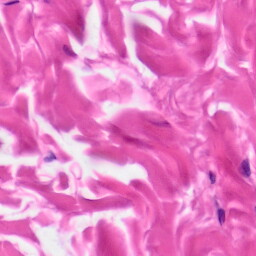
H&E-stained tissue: Skin